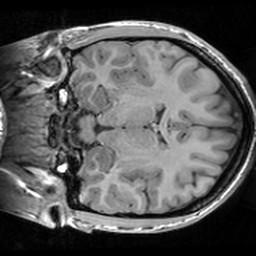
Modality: T1w
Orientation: coronal
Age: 19
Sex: female
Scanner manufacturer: siemens
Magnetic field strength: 3 T
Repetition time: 1.63 s
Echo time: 0.00311 s